Question: I want to display date as dd/MM/yyyy where I am getting
here is my Code
'''
<tr>
<td height="25"><strong>Account Statement Date</strong></td>
<td height="25"><strong>Closing Date</strong></td>
</tr>
<tr>
<td height="25">@{data.startDate}</td>
<td height="25">@{data.endDate}</td>
</tr>
'''
data contains dateobject
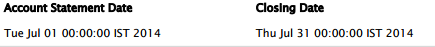
Answer: I got the answer for this we can directly include java code in MVEL by Importing required packages
'''
@{
import java.text.SimpleDateFormat;
SimpleDateFormat formatter = new SimpleDateFormat("dd-MMM-yyyy");
String startDate = formatter.format(data.startDate);
String endDate = formatter.format(data.endDate);
}
'''